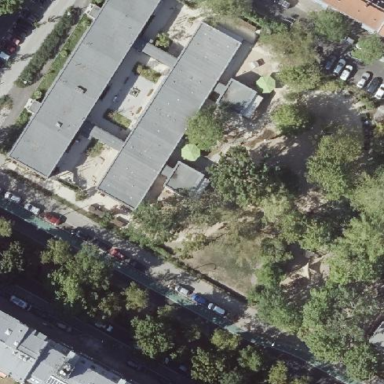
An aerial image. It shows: Kindergarten.